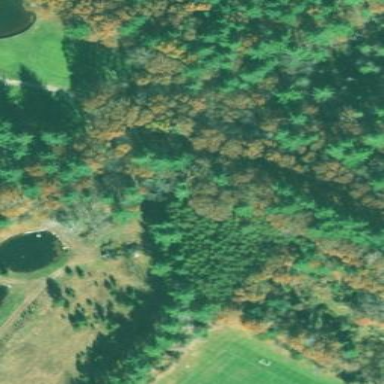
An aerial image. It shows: Wooded swamp located in wetland area.